Field crop: tomato
Growth stage: 1
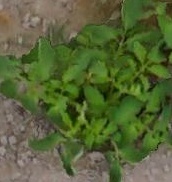
Species: tomato